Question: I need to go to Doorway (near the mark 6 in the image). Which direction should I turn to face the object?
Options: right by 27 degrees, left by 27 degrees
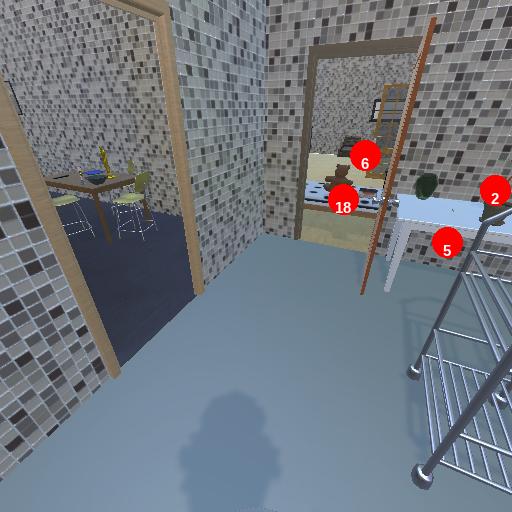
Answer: right by 27 degrees